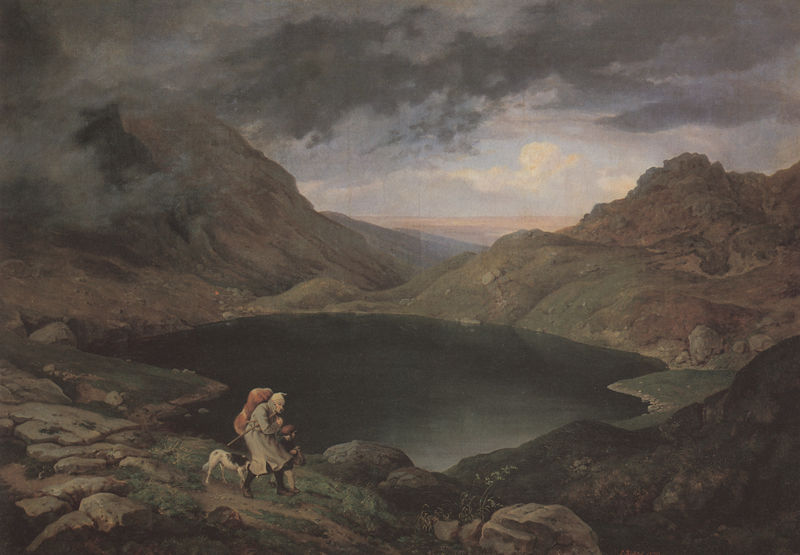
Titel: Teich im Riesengebirge
Künstler: Adrian Ludwig Richter
Standort: Berlin
Institution: Alte Nationalgalerie
Schlagwörter: baum, berg, blau, dunkel, felsen, gemälde, gestein, gewitter, himmel, mann, meer, schatten, wasser, weiß, wolken, grün, landschaft, see, ufer, abend, braun, grau, hell, licht, hund, rot, weg, wiese, wolke, alt, mütze, mensch, stein, steine, öl, ebene, horizont, kalt, natur, strauch, wind, busch, büsche, rauch, sonne, mantel, kind, pflanze, pflanzen, tal, sack, stock, strand, düster, naturalismus, perspektive, gehstock, stab, gepäck, kiepe, berge, fels, gebirge, dunst, nebel, geröll, romantik, sturm, turner, unwetter, wetter, red, green, old, brown, grass, regen, spitzweg, wandern, spazierstock, trüb, cloud, clouds, man, rock, rocks, sky, stone, wanderer, hills, lake, landscape, mountain, mountains, water, horizon, aussen, boy, child, stäucher, gebirgssee, river, path, view, rucksack, wanderstab, hirte, austria, cap, coat, dog, walking, romantic, jacket, wanderung, bergsee, englisch, aufstieg, cliffs, storm, beggar, schottland, walk, back, hunched, rain, weather, switzerland, cane, cold, irland, dunkle wolken, stones, stick, vista, overcast, bundle, traveler, alpine, rocky, bag, pre-raphaelite, pilgrim, scotland, backpack, pack, knapsack, muntain, hund berge